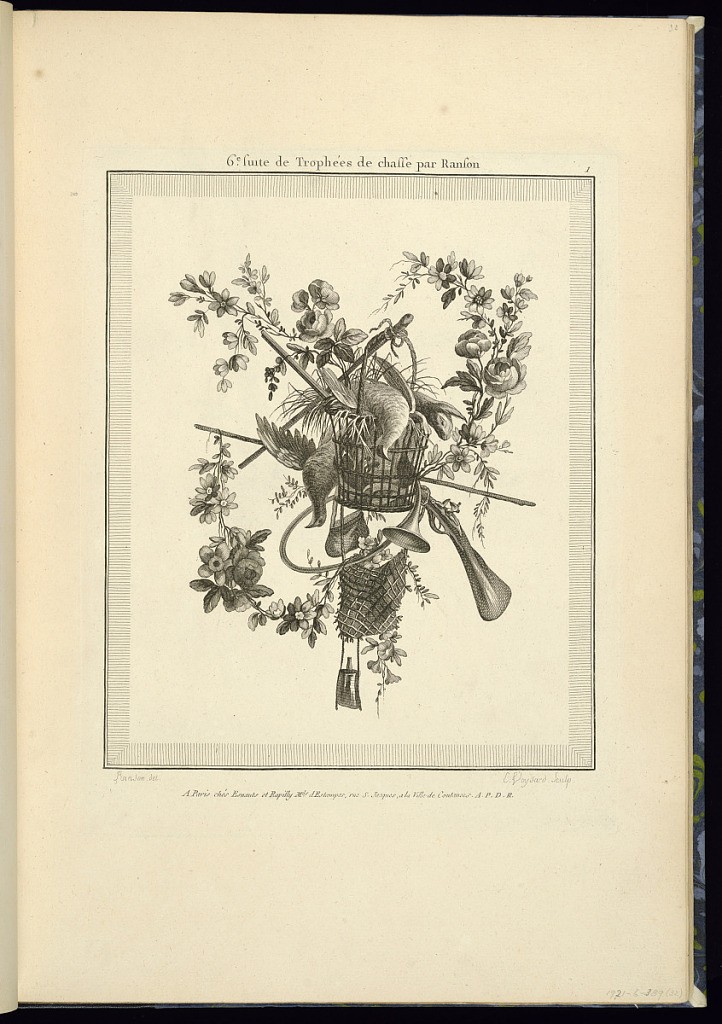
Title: Title Page
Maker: Pierre Ranson, French, 1736–1786
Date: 1778
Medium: Etching on laid paper
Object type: Print
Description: Title page and a design for a hunting trophy incorporating a basket of birds, a hare or rabbit, foliate branches, flowers, festoon of flowers, sticks, horn, rifle, hunting purse, and a powder flask. The plate is titled, numbered, and signed.